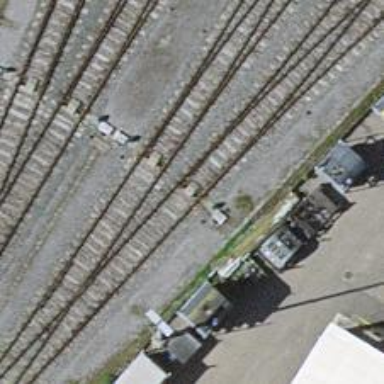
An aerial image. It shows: Railway yard with one track in service.